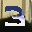
Label: 3